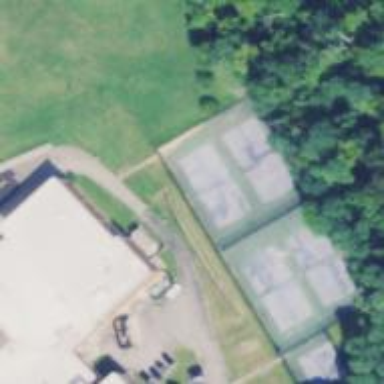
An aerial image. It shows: Tennis court in leisure pitch.